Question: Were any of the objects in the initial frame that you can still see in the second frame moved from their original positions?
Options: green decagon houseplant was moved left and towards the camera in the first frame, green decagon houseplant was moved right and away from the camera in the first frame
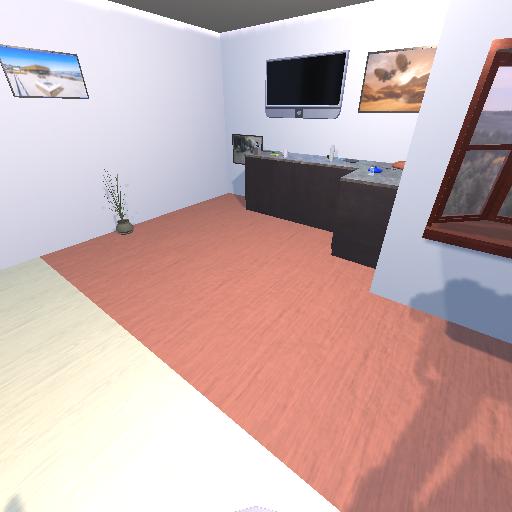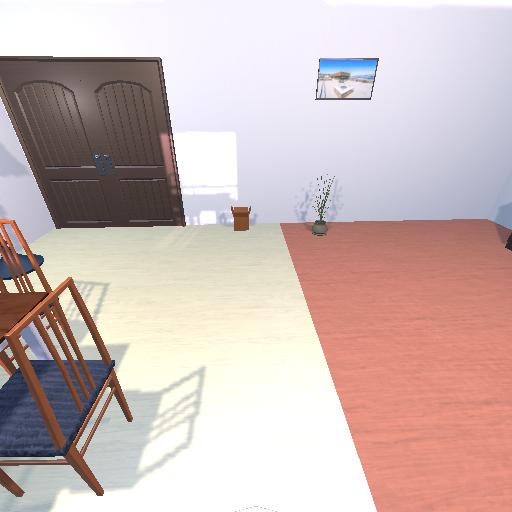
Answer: green decagon houseplant was moved left and towards the camera in the first frame